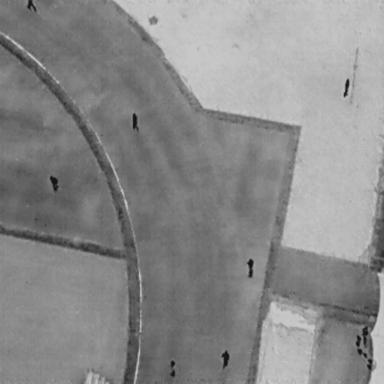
There are eight People in the infrared image.